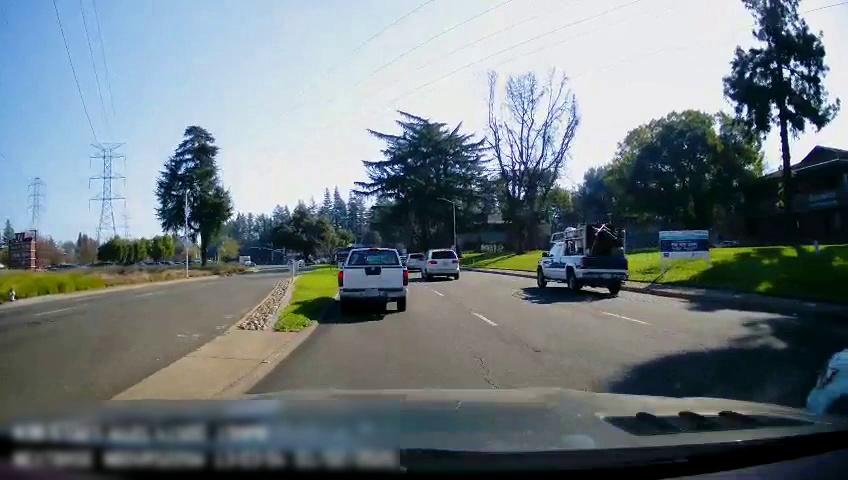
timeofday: Day
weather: Sunny
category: Drivable Space
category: Drivable Space
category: Vehicles | Truck
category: Pedestrians
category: Vehicles | Truck
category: Vehicles | Car
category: Vehicles | Truck
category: Vehicles | Van
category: Vehicles | SUV
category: Lanes | Current Lane
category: Lanes | Current Lane